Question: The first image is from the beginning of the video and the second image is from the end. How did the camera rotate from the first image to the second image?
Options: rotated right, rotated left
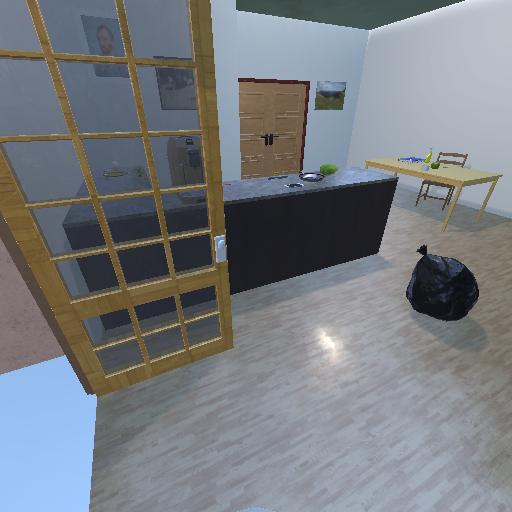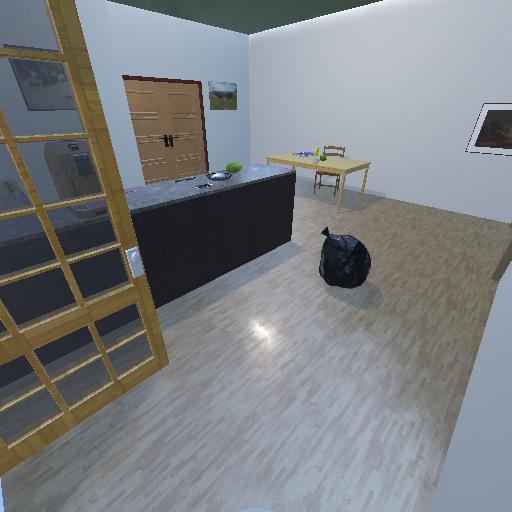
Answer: rotated right